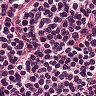
Metastatic tissue present: no